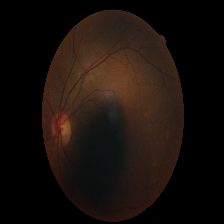
Diabetic retinopathy grade: Moderate